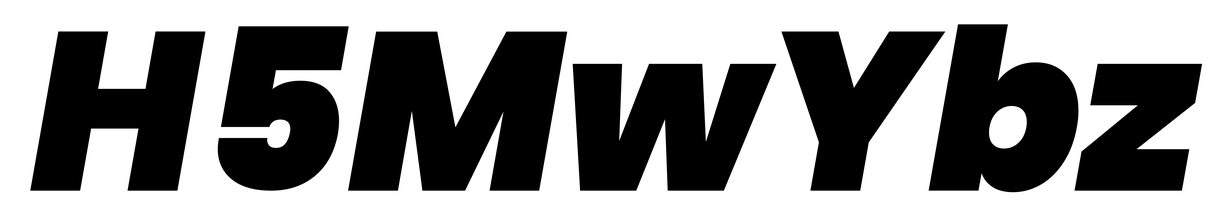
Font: Poppins-BlackItalic